Question: I'm trying to understand how the <URL> function in the NumPy module works. Supposedly it allows to visualize graphically the values of two arrays, for example horizontal and vertical velocities. I have the following very simple example, but I show it just to see if you can help me to find out what I'm not doing well:
'''
x = np.linspace(0,1,11)
y = np.linspace(1,0,11)
u = v = np.zeros((11,11))
u[5,5] = 0.2
plt.quiver(x, y, u, v)
'''
The code produces the following figure:

As you can see, the arrow is not an arrow, but a line and it is longer than 0.2. My intention is to get an arrow of length 0.2 and I thought I could do it using 'quiver'. Is it possible? Or should I better use another command?
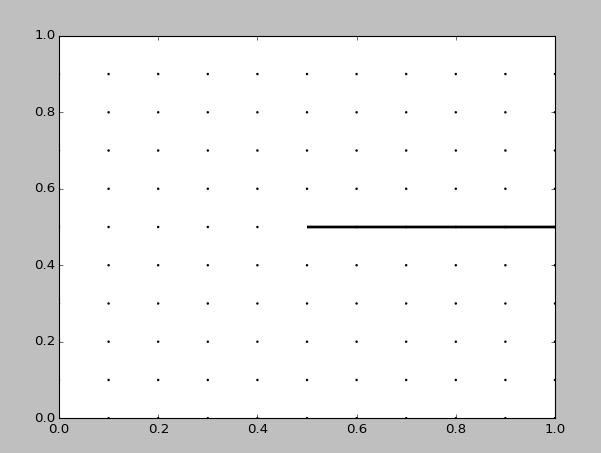
Answer: matplotlib quiver does auto scaling. Set the scale to '1' to get your 0.2 units in x an y:
'''
x = np.linspace(0,1,11)
y = np.linspace(1,0,11)
u = v = np.zeros((11,11))
u[5,5] = 0.2
plt.quiver(x, y, u, v, scale=1)
'''
<URL>
If you don't set 'scale', matplotlib uses an auto scaling algorithm based on the average vector length and the number of vectors. Since you only have one vector with a length greater zero, it becomes really big. Adding more vectors makes the arrows successively smaller.
To have equal x and y extensions of your arrow a few more adjustments are needed:
'''
x = np.linspace(0,1,11)
y = np.linspace(1,0,11)
u = v = np.zeros((11,11))
u[5,5] = 0.2
plt.axis('equal')
plt.quiver(x, y, u, v, scale=1, units='xy')
'''
Both axes need to be equal and the units need to be set to 'xy'.
<URL>